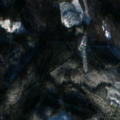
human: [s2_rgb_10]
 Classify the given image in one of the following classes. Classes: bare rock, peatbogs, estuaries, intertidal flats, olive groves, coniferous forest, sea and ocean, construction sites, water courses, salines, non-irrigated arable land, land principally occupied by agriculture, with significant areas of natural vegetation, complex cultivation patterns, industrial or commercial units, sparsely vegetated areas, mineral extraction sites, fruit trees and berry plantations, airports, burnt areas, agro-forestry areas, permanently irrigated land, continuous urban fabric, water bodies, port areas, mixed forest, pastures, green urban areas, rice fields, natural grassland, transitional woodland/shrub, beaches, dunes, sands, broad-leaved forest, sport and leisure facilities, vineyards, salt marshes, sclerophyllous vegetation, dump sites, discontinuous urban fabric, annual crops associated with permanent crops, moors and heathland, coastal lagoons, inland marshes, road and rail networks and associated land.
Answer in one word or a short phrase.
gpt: coniferous forest, mixed forest